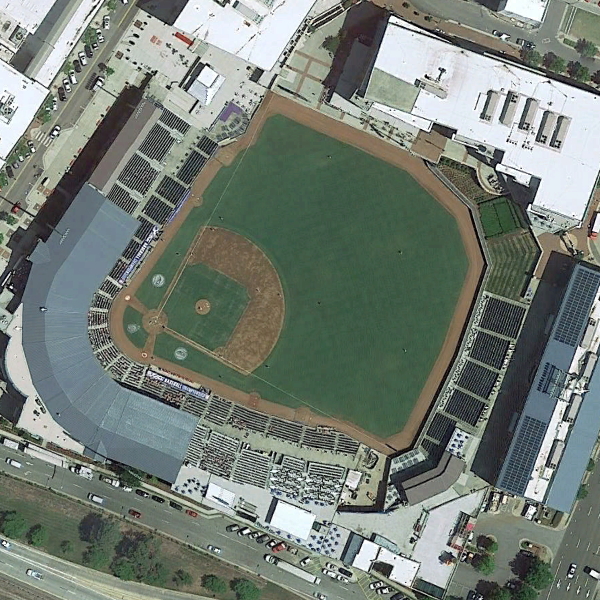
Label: Stadium